На гладком столе расположена система грузов, изображенная на рисунке.  Коэффициент трения между грузами $M$ и $m$ равен $\mu$. Правый (по рисунку) нижний груз тянут вдоль стола с силой $\vec F$, как показано на рисунке.
Найти ускорение всех грузов системы.
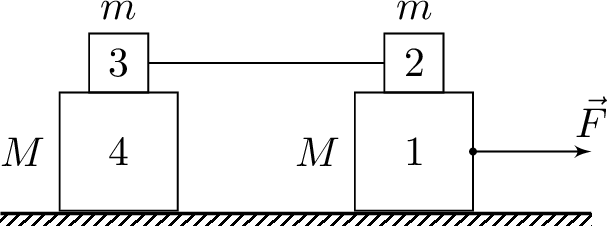
Ответ: Ускорения грузов $2$, $3$ и $4$ одинаковы и равны $\vec{a}_{2}$, a ускорение груза $1$ — $\vec{a}_{1}$. 1. Грузы $1$ и $2$ находятся в относительном покое : $$ a_{1}=a_{2}=\frac{F}{2(M+m)}. $$ 2. Груз $1$ скользит по грузу $2$: $$ a_{1}=\frac{F-\mu m g}{m}, $$ $$ a_{2}=\frac{\mu m g}{2 m+M}. $$
Темы:
T, Механика, Динамика, Движение связанных тел, Всероссийские, Сухое трение